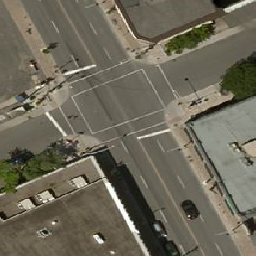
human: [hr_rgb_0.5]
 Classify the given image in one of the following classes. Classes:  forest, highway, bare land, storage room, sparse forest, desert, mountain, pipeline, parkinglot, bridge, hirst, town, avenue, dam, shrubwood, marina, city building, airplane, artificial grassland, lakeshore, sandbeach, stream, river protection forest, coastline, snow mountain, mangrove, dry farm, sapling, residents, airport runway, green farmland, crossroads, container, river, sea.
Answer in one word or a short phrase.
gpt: crossroads